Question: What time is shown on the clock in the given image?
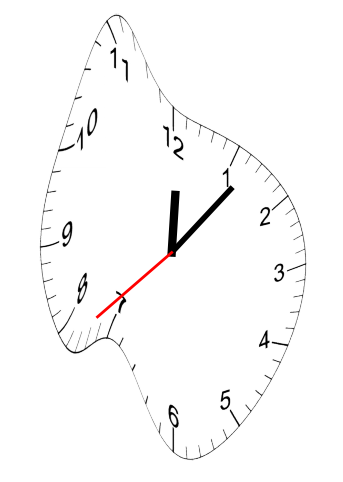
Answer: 12:06:38